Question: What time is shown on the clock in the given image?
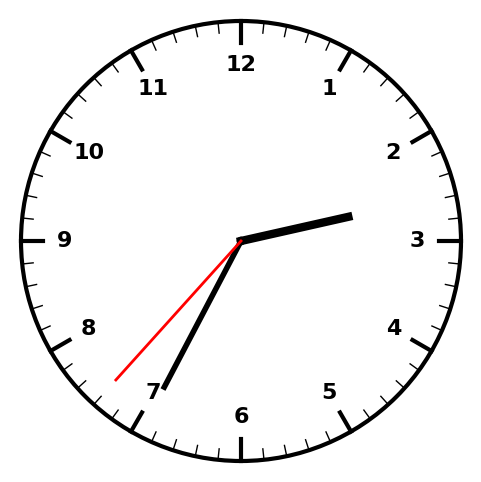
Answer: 02:34:37